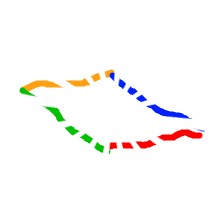
Shape: parallelogram